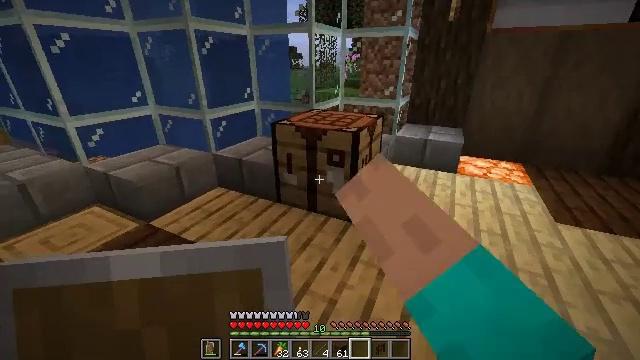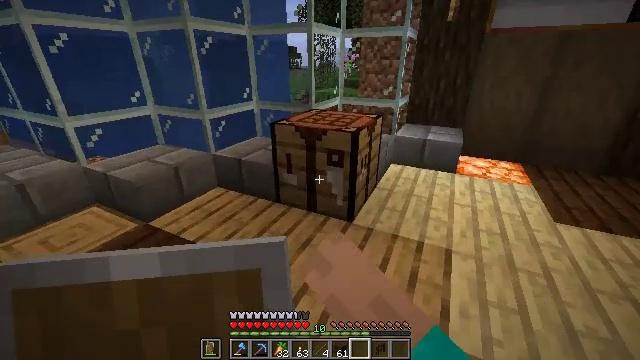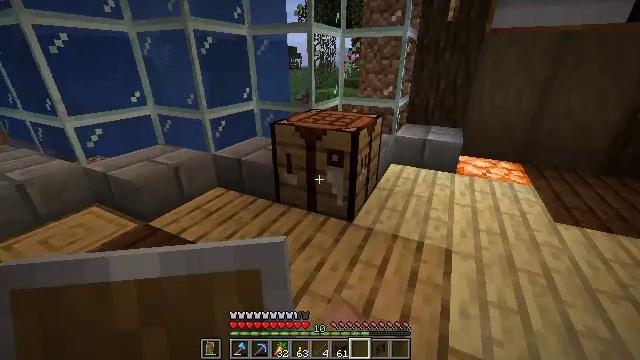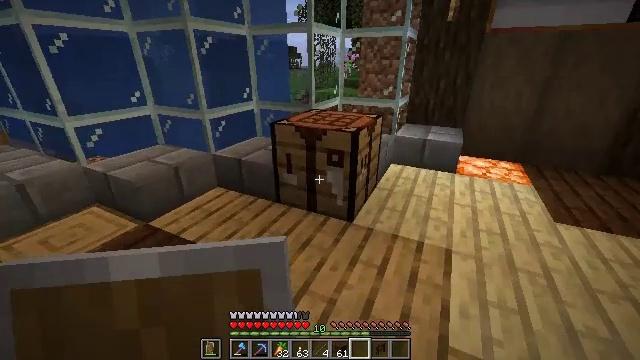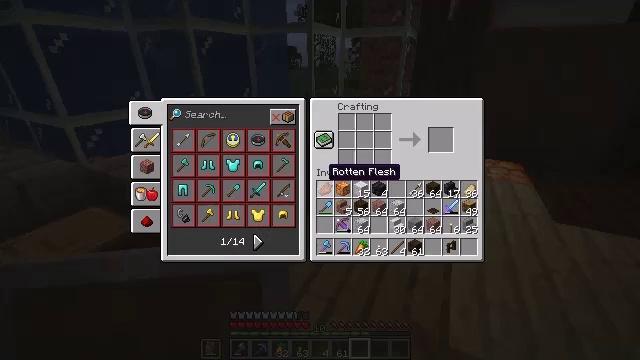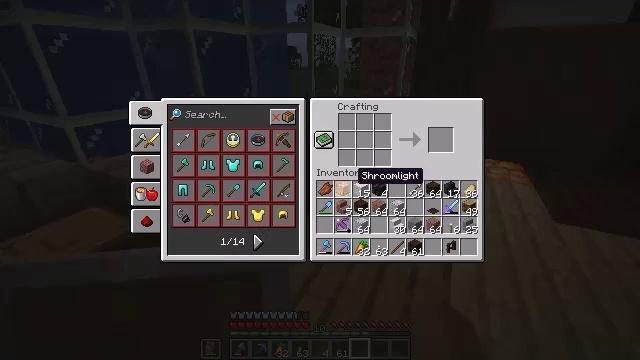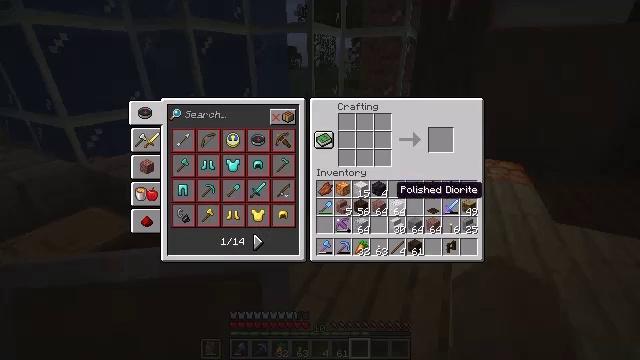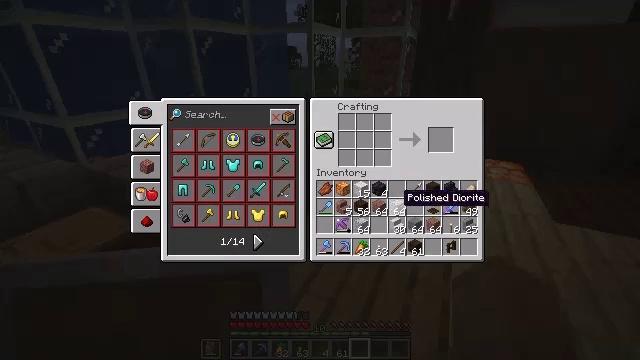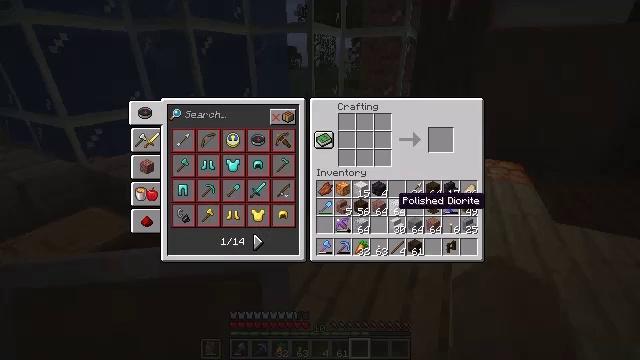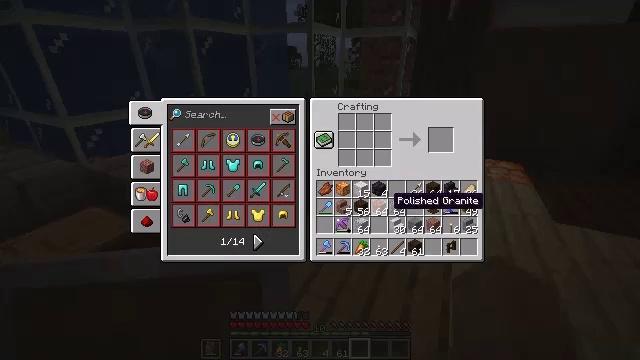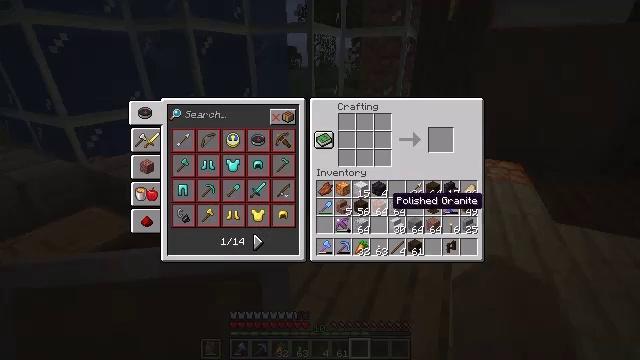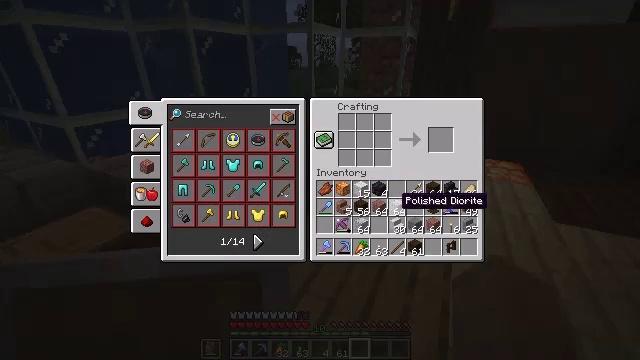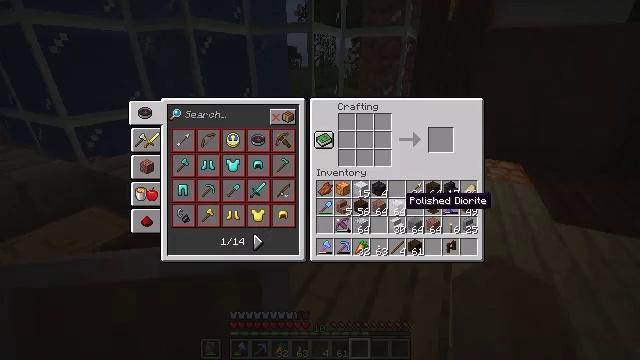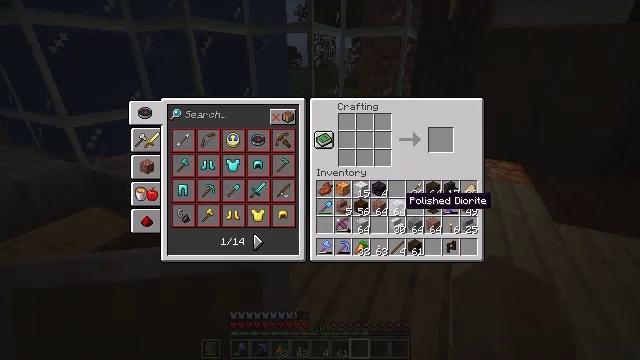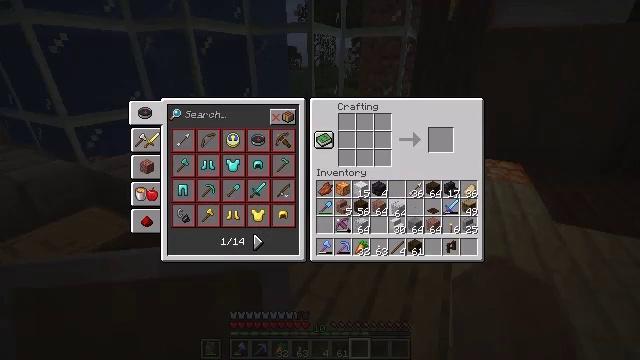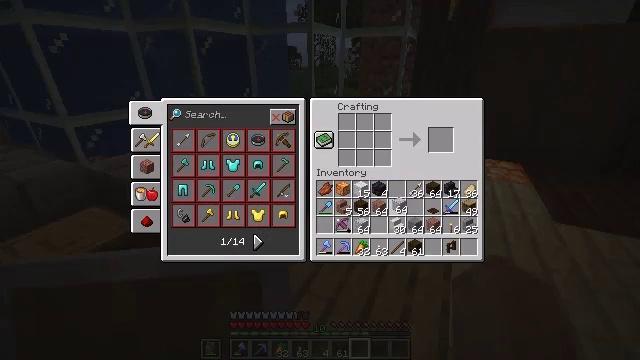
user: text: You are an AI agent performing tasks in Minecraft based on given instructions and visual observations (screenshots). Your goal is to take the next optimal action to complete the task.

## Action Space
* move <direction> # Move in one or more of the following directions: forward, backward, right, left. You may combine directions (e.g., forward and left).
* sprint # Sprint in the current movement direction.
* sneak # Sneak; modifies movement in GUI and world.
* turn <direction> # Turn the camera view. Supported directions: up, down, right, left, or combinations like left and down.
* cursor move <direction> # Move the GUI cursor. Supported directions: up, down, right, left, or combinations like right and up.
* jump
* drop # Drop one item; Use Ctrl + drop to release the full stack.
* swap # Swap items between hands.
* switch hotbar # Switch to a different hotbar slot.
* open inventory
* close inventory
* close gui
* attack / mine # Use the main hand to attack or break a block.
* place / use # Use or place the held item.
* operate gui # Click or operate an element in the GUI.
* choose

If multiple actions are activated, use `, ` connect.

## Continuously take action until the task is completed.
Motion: motion action
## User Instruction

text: Get a polished diorite slab by crafting with polished diorite.
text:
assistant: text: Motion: no_op
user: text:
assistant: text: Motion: no_op
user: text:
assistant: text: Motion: no_op
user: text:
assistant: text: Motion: no_op
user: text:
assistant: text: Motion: cursor move right
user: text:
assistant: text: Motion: cursor move right and down
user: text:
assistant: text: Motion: cursor move down
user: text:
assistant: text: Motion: no_op
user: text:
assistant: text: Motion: no_op
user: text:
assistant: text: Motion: no_op
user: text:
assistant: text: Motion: cursor move right
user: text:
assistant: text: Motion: no_op
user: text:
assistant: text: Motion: no_op
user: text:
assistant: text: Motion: operate gui
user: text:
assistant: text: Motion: operate gui
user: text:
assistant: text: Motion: cursor move up
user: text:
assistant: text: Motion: cursor move up
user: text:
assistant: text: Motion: no_op
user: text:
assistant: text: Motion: no_op
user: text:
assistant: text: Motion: no_op
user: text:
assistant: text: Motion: no_op
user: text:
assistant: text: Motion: choose
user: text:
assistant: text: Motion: cursor move left, choose
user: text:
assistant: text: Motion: cursor move left, choose
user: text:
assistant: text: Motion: choose
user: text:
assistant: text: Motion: choose
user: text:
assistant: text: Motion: cursor move right, choose
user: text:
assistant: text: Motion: cursor move right, choose
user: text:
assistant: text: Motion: choose
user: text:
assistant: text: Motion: choose